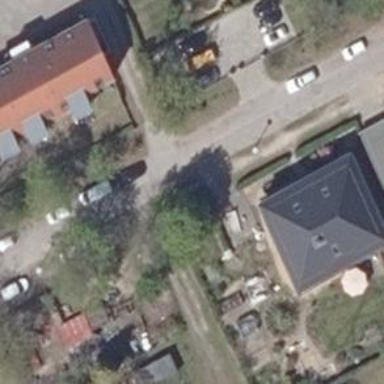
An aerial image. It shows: Asphalt road in residential area.